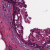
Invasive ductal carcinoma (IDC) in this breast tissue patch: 0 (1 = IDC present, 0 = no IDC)